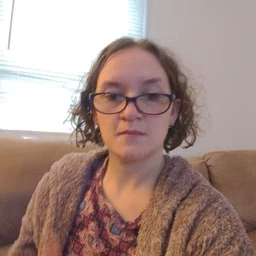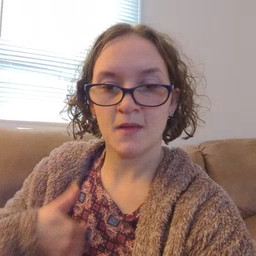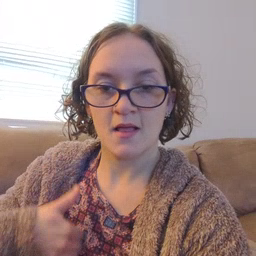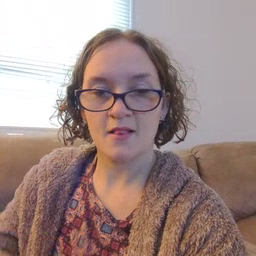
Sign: bath